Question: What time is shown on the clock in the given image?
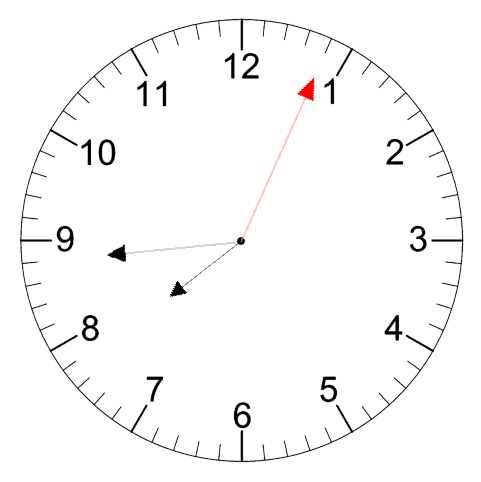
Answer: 07:44:04